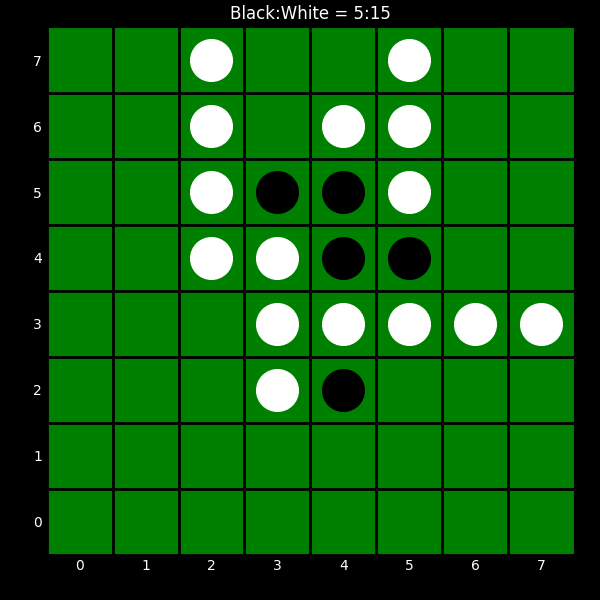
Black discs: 5
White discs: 15